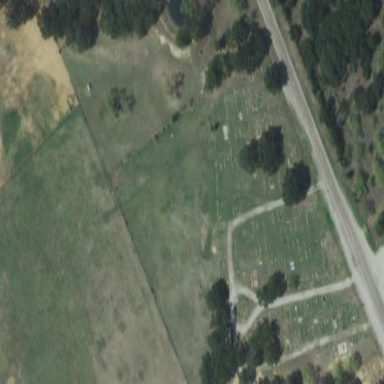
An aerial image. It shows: Cemetery.